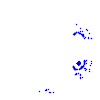
Particle: kaon